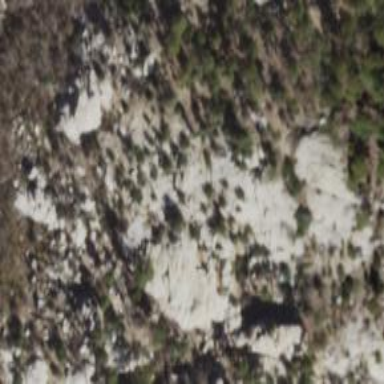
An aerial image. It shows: Landscape of bare rock.